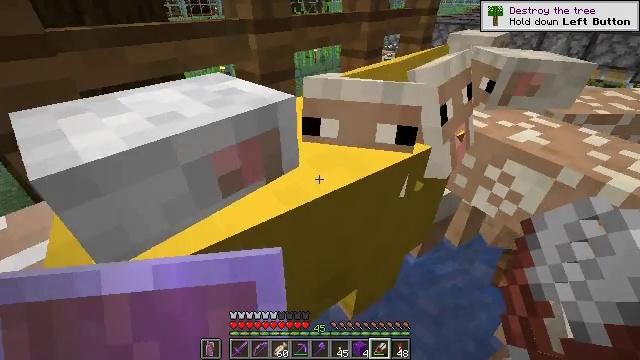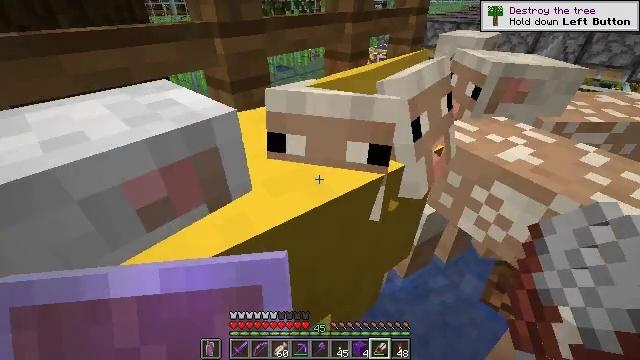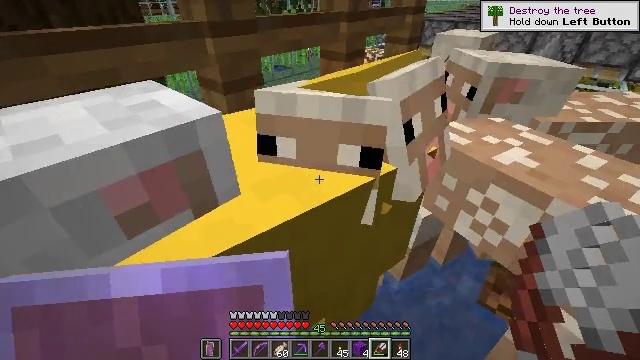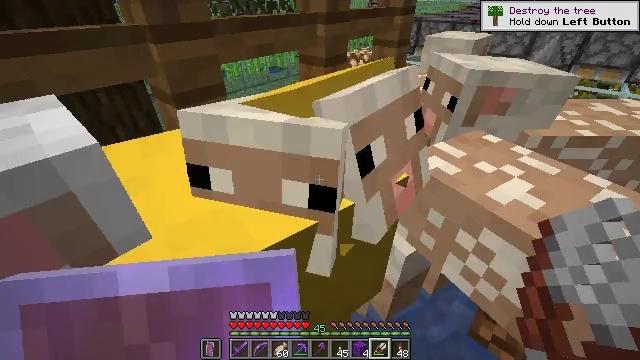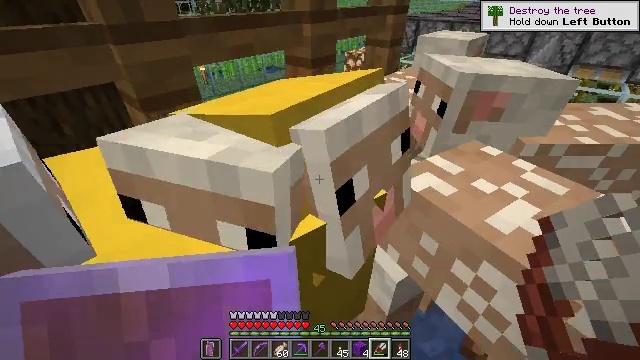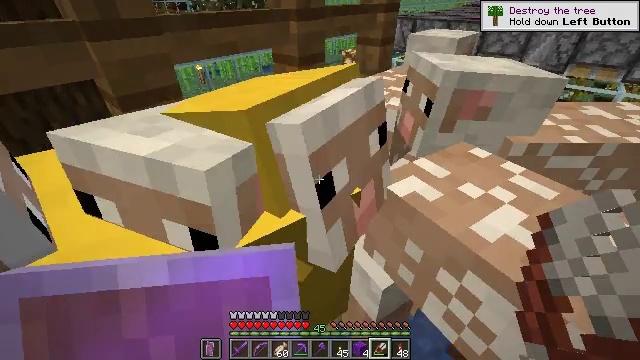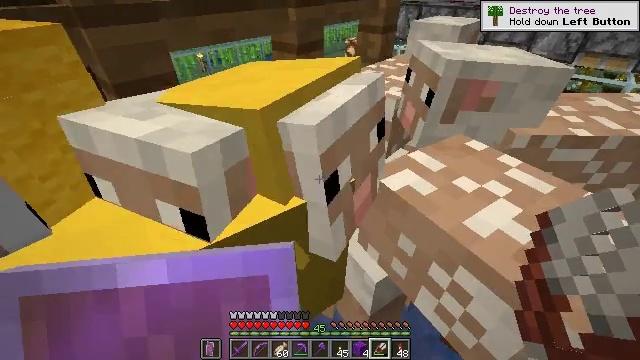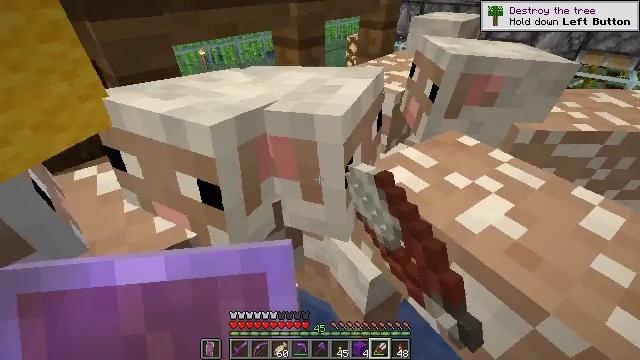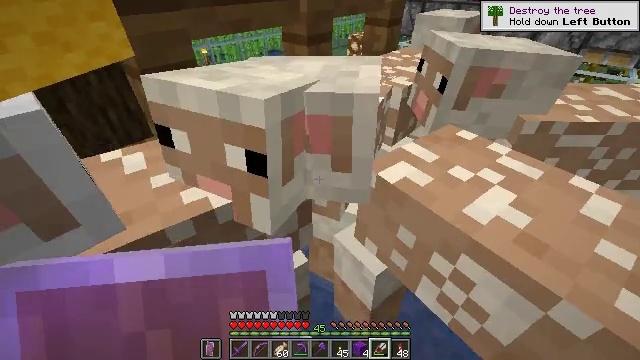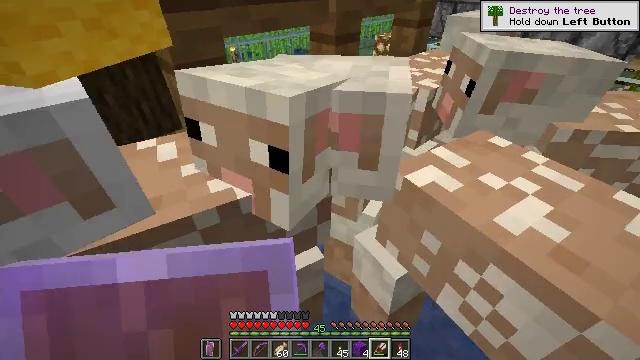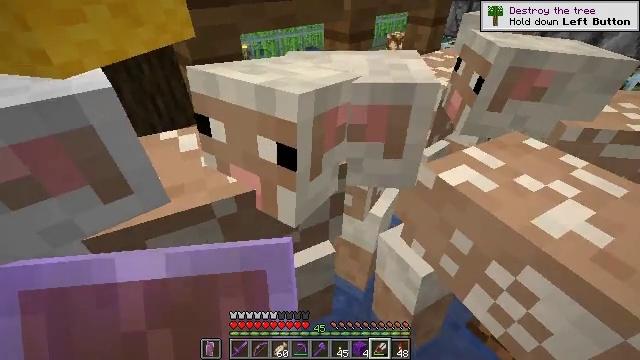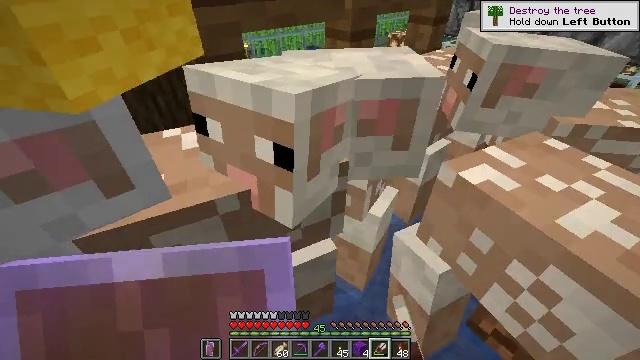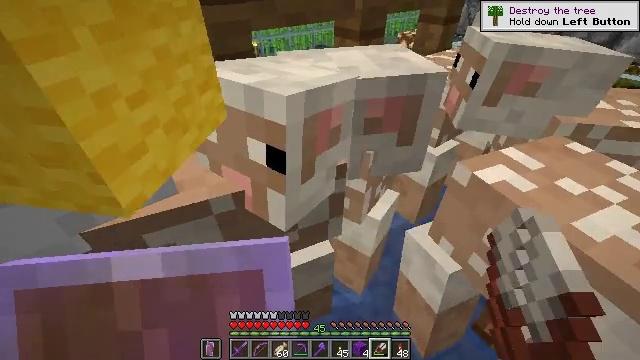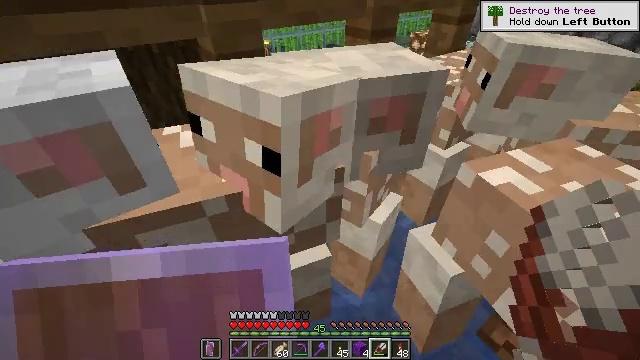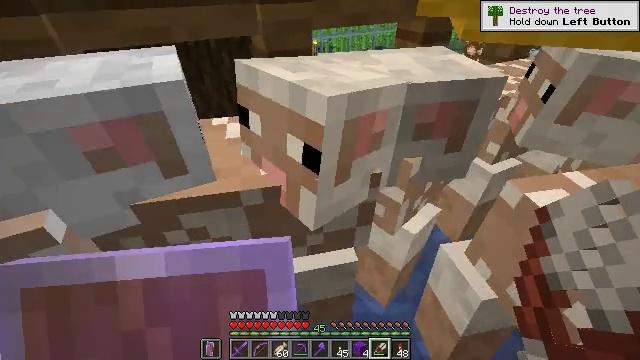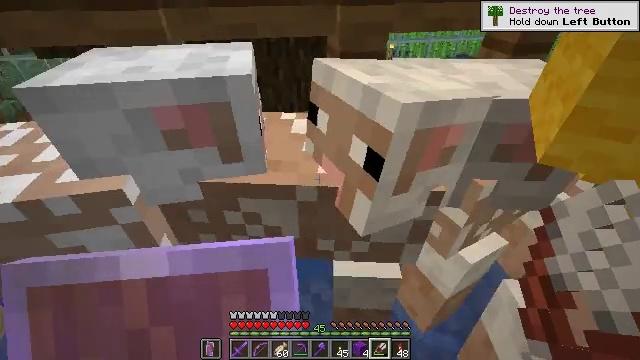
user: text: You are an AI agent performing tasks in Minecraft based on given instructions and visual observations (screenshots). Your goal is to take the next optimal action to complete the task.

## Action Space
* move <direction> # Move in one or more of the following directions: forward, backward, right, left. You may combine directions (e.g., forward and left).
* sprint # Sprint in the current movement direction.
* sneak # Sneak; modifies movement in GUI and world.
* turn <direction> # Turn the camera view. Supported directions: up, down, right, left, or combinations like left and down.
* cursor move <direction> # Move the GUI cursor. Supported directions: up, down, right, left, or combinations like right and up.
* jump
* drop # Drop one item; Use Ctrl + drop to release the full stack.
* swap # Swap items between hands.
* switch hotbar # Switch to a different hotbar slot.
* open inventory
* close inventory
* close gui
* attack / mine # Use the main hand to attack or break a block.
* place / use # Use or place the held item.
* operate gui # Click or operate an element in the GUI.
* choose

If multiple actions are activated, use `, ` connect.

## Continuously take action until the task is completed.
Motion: motion action
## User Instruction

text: Gather the light blue shulker box by attacking it.
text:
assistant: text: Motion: move forward, use / place
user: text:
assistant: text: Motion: move forward, use / place
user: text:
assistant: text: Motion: move forward, use / place
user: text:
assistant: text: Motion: no_op
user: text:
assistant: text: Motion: use / place
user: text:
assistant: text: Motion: turn down, use / place
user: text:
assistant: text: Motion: use / place
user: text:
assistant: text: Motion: use / place
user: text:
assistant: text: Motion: turn left
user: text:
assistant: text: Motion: turn left, use / place
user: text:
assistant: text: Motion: use / place
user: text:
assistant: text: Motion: turn left, use / place
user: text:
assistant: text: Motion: turn left, use / place
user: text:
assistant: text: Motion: turn left
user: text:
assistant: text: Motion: turn left
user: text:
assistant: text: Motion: turn left
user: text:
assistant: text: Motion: turn left and up
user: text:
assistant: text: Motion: turn left and up
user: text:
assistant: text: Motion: move forward, turn left
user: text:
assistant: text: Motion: move forward, turn left and up
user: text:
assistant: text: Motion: move forward, turn left and up
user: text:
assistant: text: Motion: move forward, turn left
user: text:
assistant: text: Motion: move forward, turn left and down
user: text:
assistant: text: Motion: move forward
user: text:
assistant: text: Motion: no_op
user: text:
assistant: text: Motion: no_op
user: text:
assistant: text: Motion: turn left
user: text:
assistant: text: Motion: no_op
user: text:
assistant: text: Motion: no_op
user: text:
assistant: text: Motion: no_op